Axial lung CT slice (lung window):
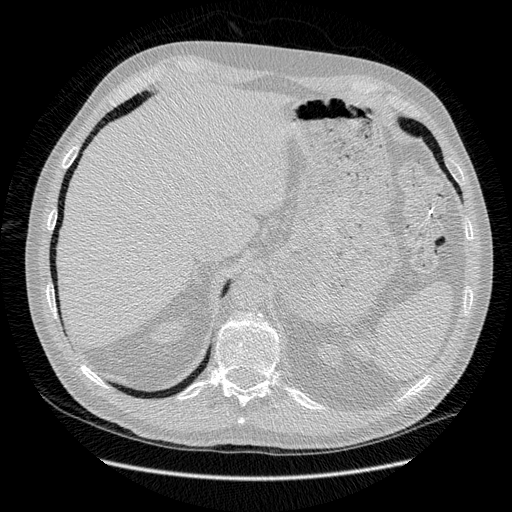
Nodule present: no